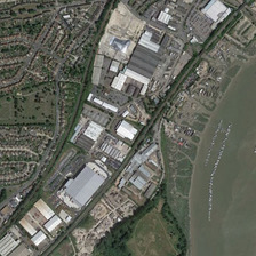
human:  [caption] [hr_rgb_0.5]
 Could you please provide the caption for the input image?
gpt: Many indoor plants and a river.

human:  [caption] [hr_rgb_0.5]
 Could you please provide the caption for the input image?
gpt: Many home plants and rivers.

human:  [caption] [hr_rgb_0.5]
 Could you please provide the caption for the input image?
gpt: The green river is green.

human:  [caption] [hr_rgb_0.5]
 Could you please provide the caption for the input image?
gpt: Trees are green, rivers are green.

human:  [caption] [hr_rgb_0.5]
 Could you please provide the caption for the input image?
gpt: The tree is the green river.